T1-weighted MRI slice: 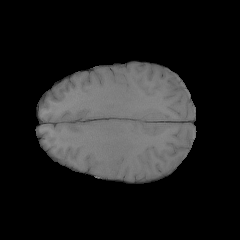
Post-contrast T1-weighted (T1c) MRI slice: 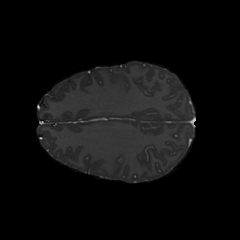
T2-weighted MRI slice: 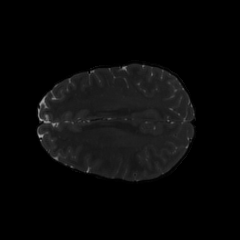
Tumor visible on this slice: no